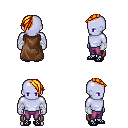
a pixel art fantasy rpg character, male body template, dark elf, purple skin, brown cape, magenta pants, light blonde long mohawk hairstyle, white cloth bandages, ghillies, four views (front, back, left, right), 2x2 character sprite sheet, small pixel art, hard edges, no anti-aliasing